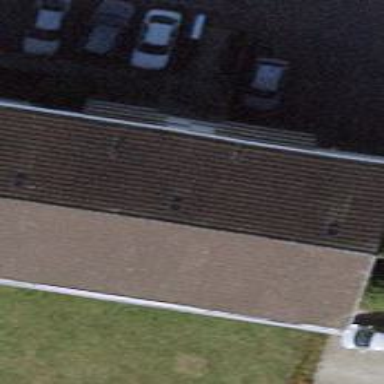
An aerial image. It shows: Terrace building.